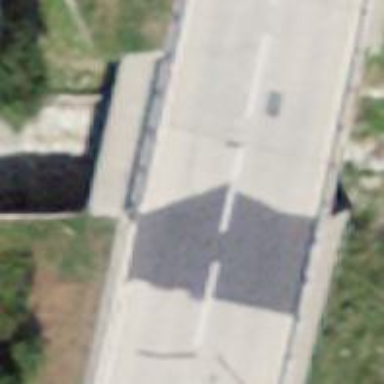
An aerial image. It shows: Primary highway bridge with asphalt surface.